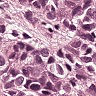
Metastatic tissue present: yes